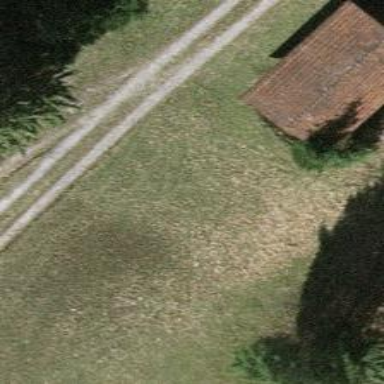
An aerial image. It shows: Isolated dwelling in remote location.